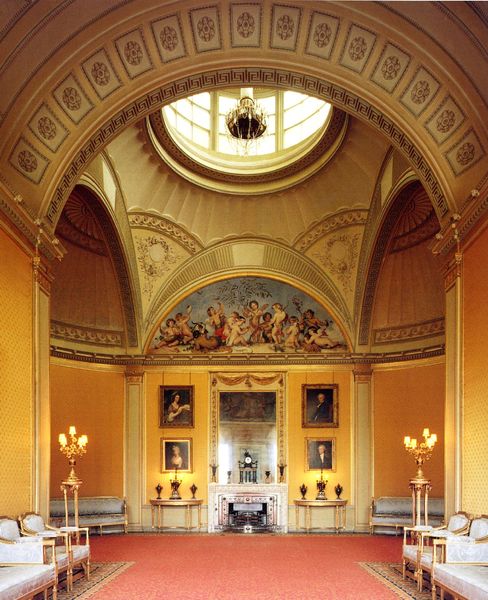
Titel: Wimpole Hall in Wimpole, Cambridgeshire
Künstler: John Soane
Standort: Wimpole (EU - GB - Cambridgeshire)
Schlagwörter: gemälde, gelb, fenster, lampen, laterne, licht, orange, raum, stuhl, tische, muster, teppich, wand, rahmen, möbel, kirche, boden, gold, interieur, sessel, innen, renaissance, kamin, rund, engel, farbig, bilder, sofa, bogen, italien, saal, kuppel, thron, verzierung, uhr, kerzen, leuchter, stuck, vasen, couch, foto, palast, altar, fresken, fresko, prunk, bordüren, putten, fotographie, vorraum, rundbau, leuter, wandtische, kamon, poträts, +tisch